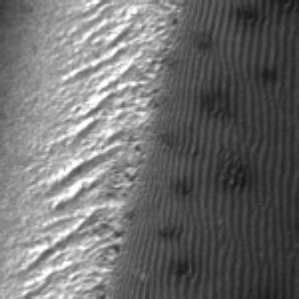
Label: frost